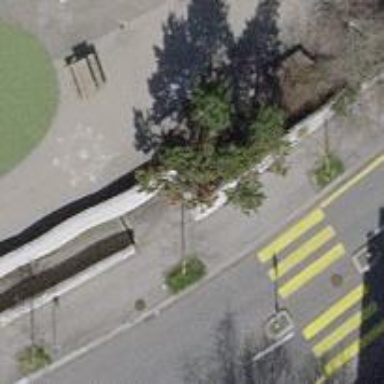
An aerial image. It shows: Cycle barrier.